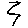
Label: zigzag